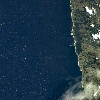
Label: water